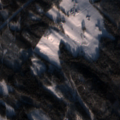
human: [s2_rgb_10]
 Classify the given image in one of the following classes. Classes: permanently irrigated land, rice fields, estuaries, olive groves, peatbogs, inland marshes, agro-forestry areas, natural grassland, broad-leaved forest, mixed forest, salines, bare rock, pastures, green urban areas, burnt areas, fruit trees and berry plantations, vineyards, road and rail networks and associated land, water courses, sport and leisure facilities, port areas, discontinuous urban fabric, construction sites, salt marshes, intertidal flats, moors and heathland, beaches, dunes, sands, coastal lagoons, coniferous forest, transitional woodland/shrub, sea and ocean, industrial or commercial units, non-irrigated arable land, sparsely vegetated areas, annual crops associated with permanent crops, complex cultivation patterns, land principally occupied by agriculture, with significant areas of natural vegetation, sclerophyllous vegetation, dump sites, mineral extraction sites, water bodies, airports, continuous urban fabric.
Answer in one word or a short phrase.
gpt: non-irrigated arable land, coniferous forest, mixed forest